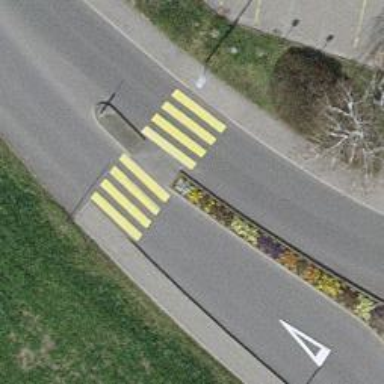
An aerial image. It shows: Uncontrolled zebra crossing on the road.